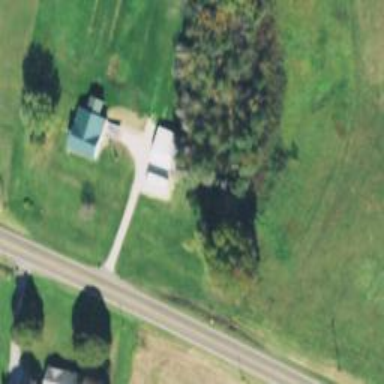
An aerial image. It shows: Driveway.